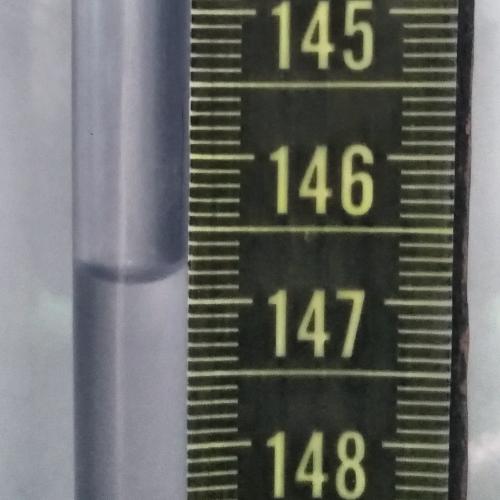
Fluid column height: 146.8 cm